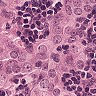
Metastatic tissue present: yes